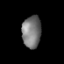
Tissue: prostate
Cell type: T cells
Senescence score: 0.3398
Nuclear area (px): 598
Mean DAPI intensity: 119.353